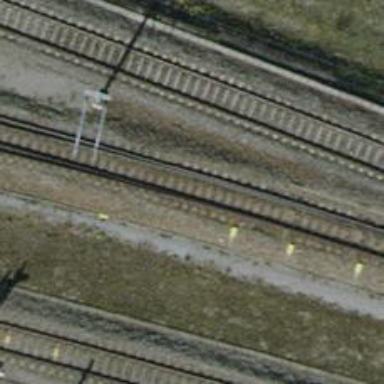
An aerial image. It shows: Rail siding with electrified contact lines for trains.